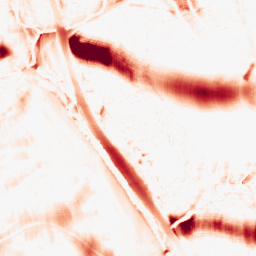
Category: morphological
Decomposition family: morphological_ellipse
Decomposition parameters: operation: opening
width: 50
height: 30
Upsampling method: linear_exact
Upsampling parameters: scale: 4
Upsampling scale: 4